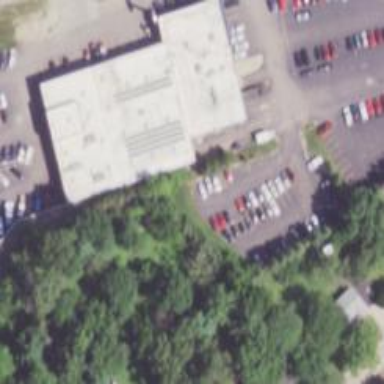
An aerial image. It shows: Car shop building.